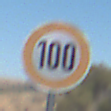
Verkehrszeichen: Geschwindigkeit100
Umgebung: Outdoor, Nature
Tageszeit: Midday
Wetter: Clear
Licht: Natural
Jahreszeit: NotSpecified
Kontrast: HighContrast